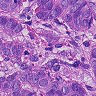
Metastatic tissue present: yes